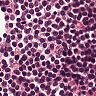
Metastatic tissue present: no